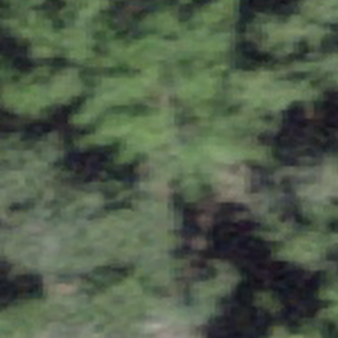
Label: other